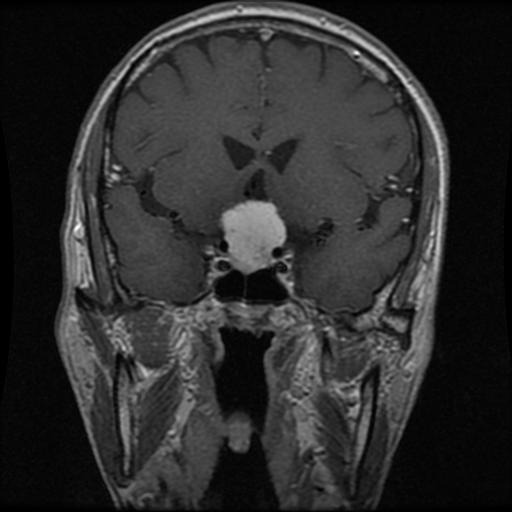
Label: meningioma